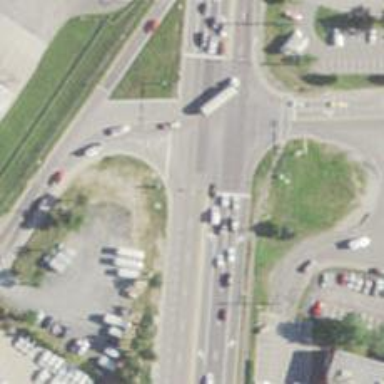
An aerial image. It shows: This image shows trunk highway that functions as expressway.